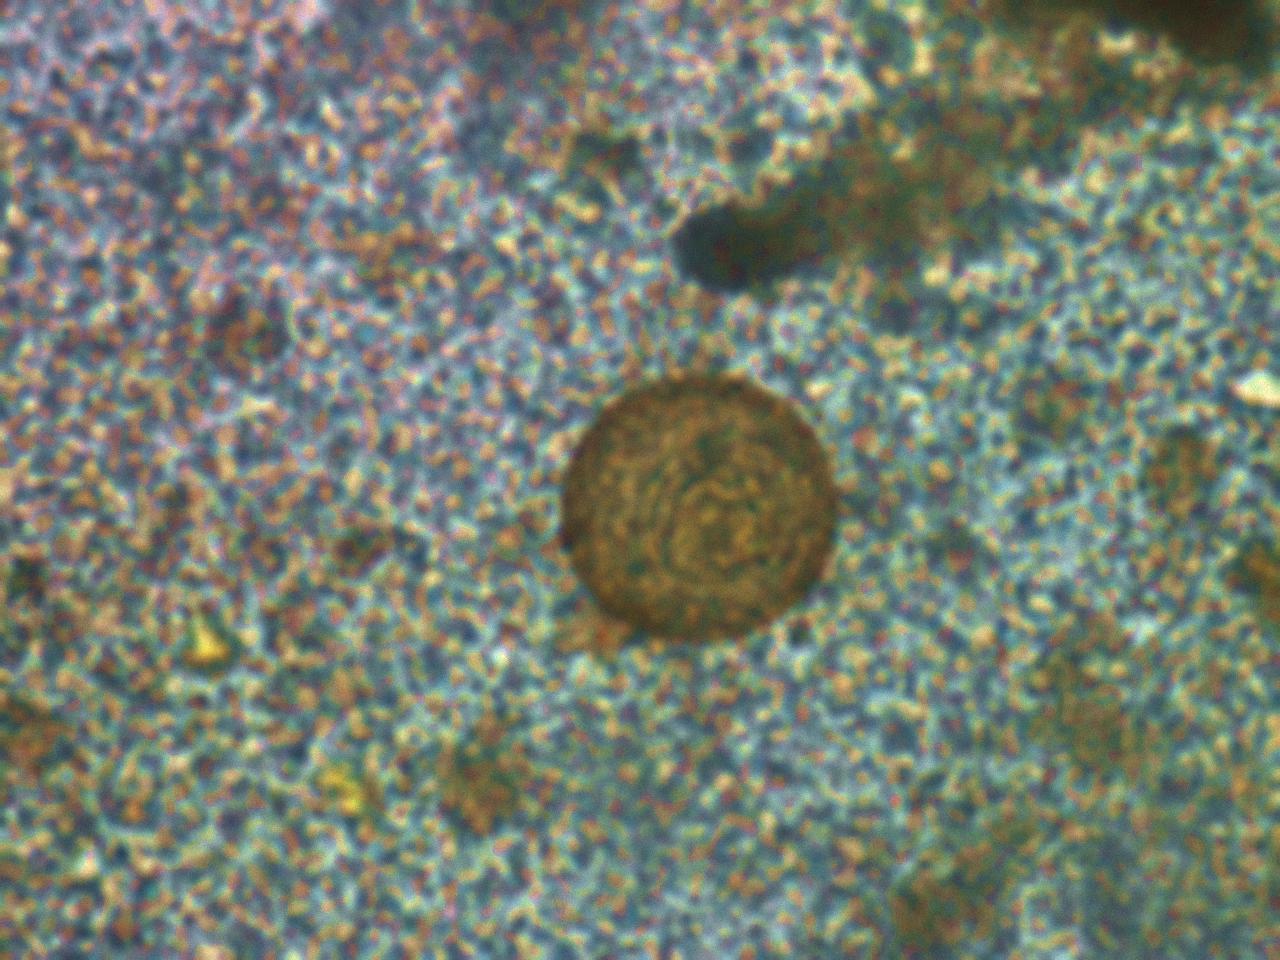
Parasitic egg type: Hymenolepis diminuta